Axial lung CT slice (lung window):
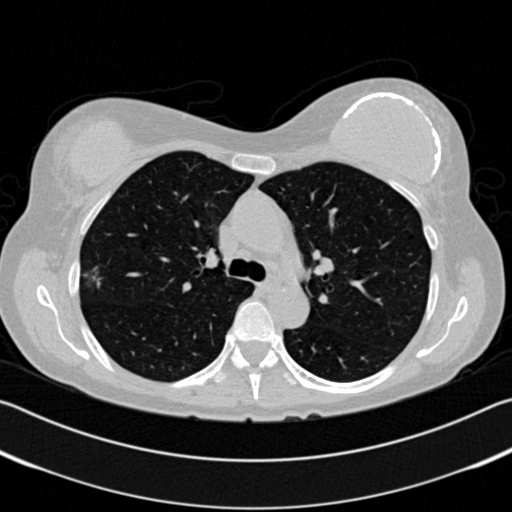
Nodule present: no